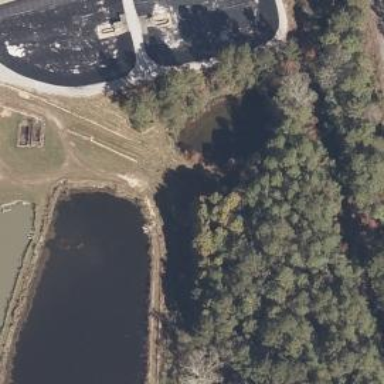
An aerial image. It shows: Dam across waterway.